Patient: sex M, age 78
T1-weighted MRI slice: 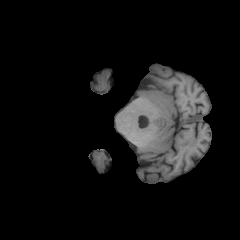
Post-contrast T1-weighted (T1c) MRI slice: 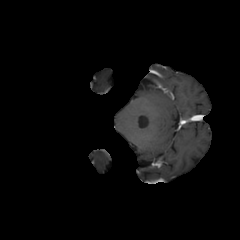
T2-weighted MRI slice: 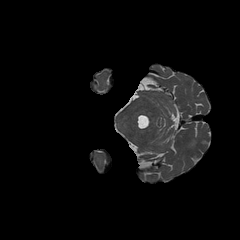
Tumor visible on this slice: no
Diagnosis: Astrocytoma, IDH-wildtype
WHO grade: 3